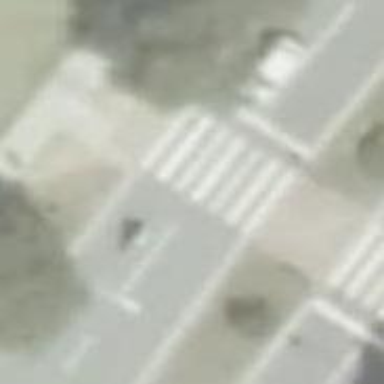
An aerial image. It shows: Crossing for cyclists.